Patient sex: M
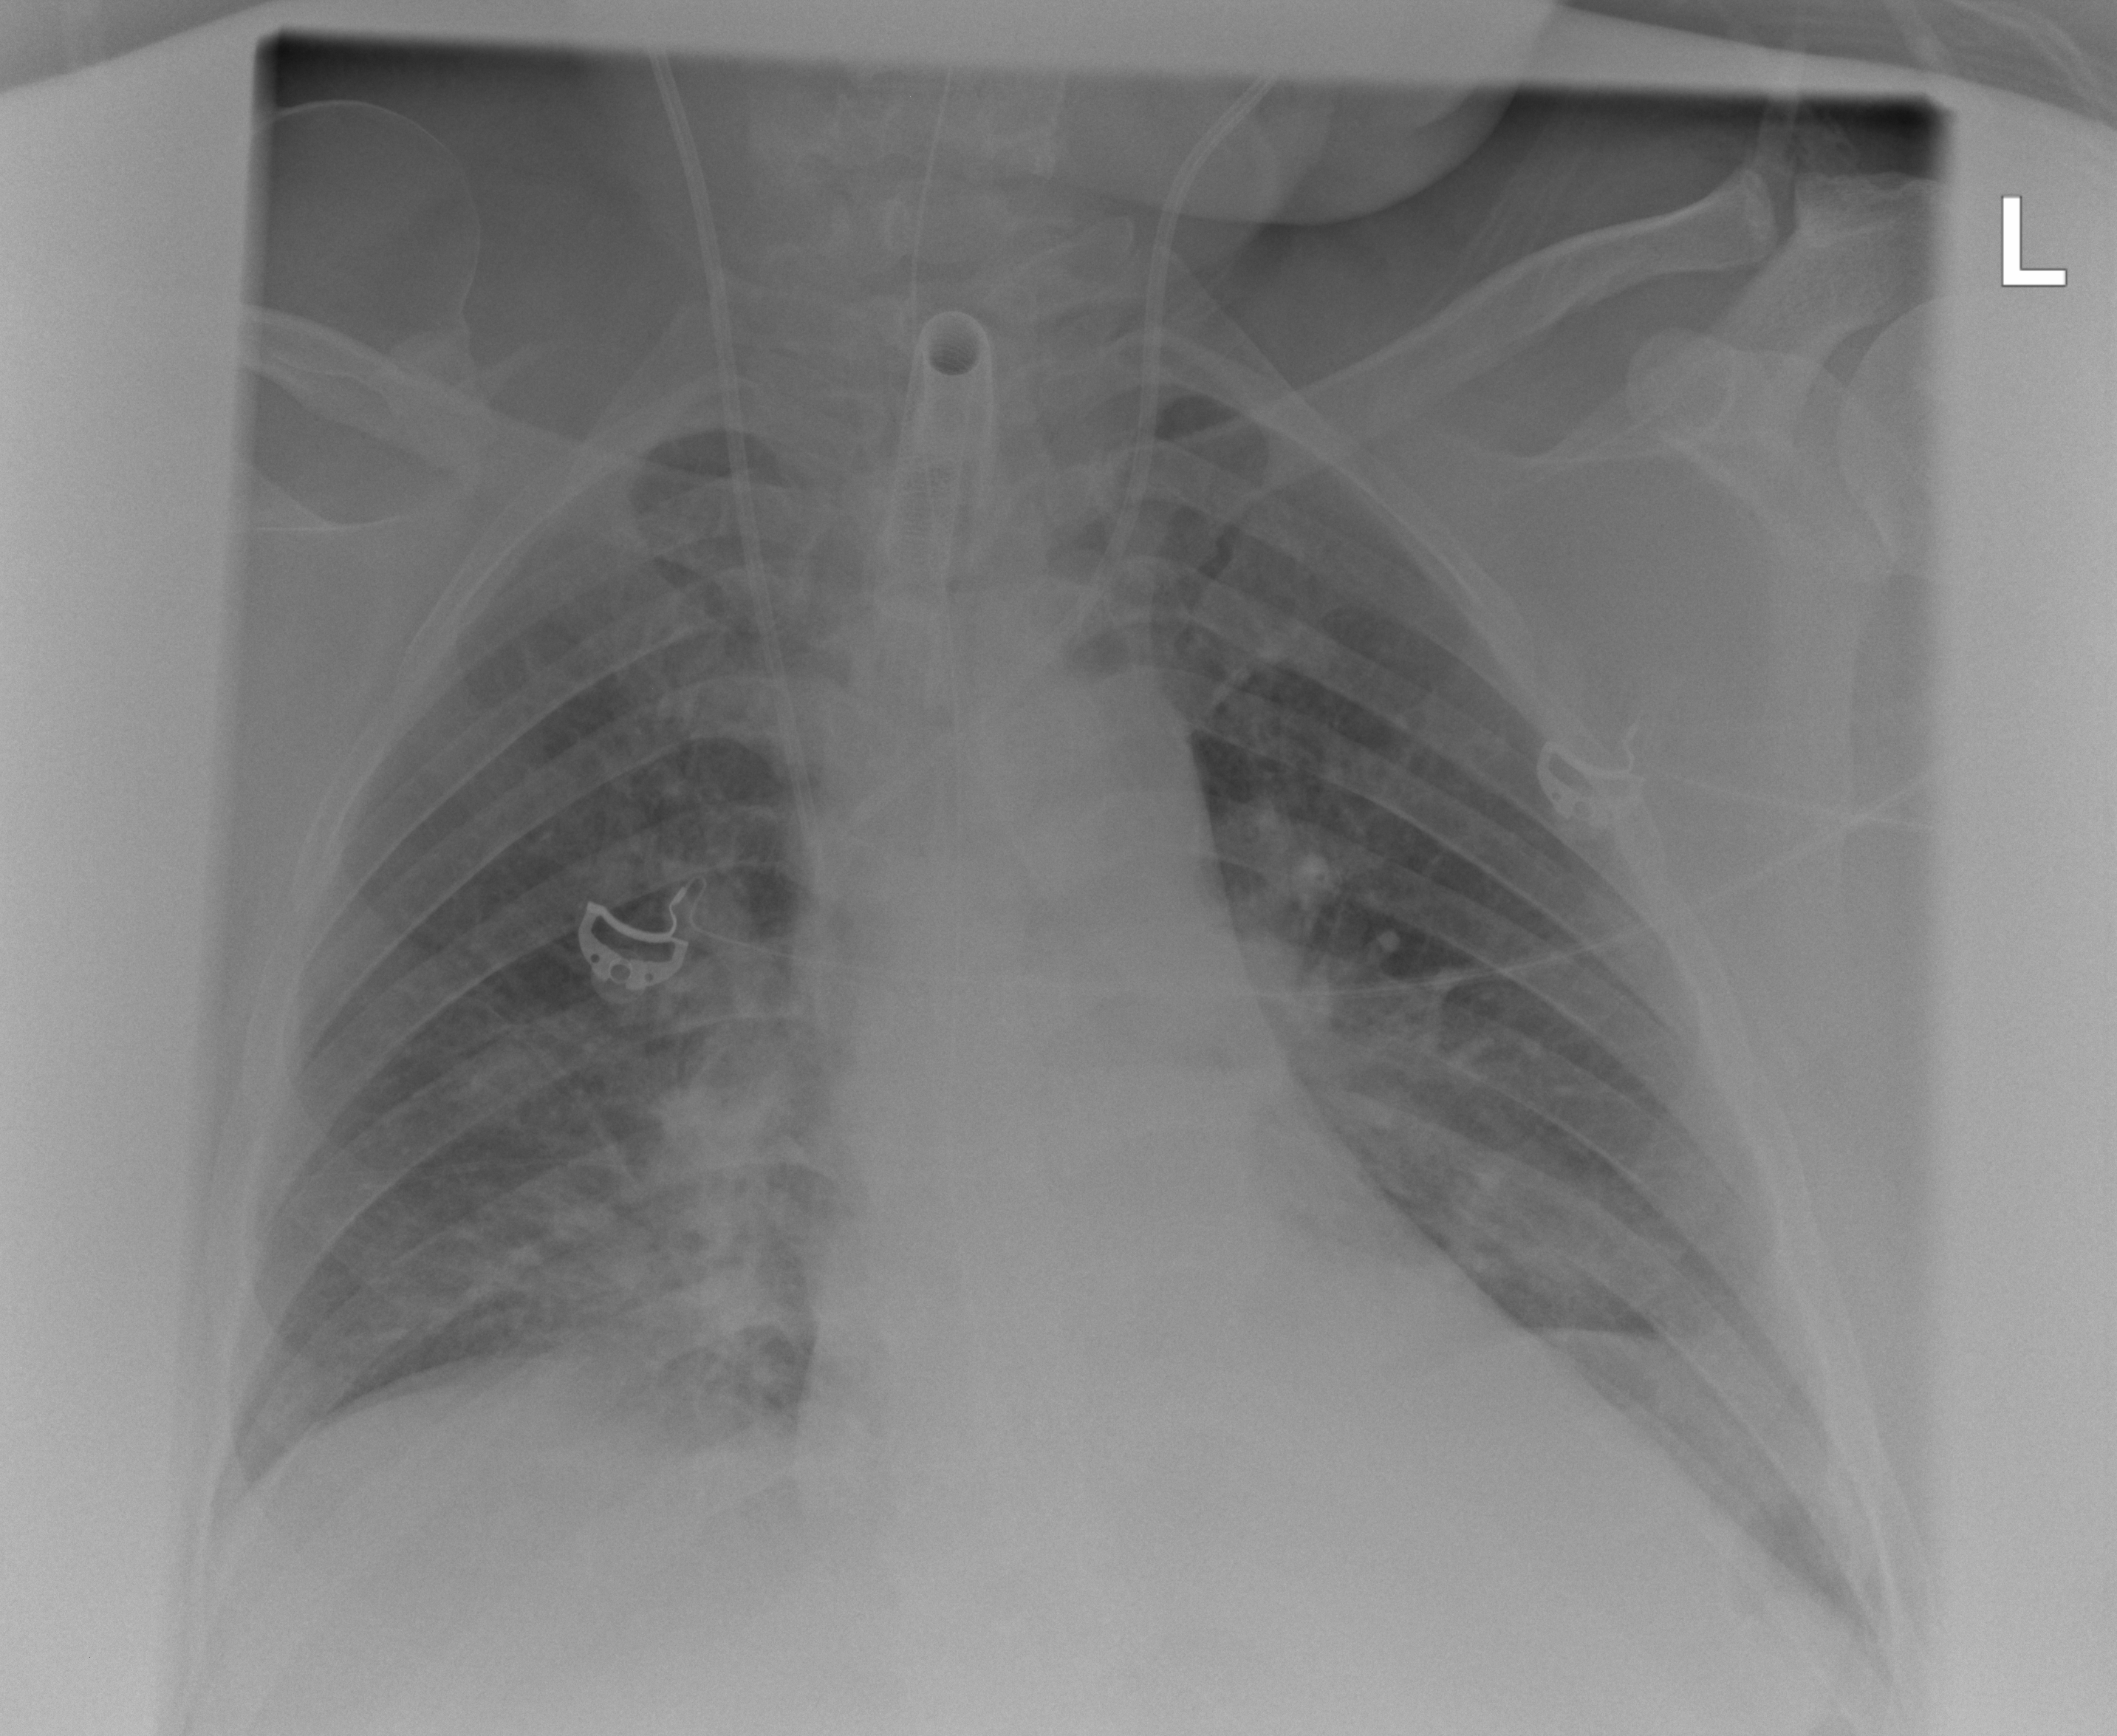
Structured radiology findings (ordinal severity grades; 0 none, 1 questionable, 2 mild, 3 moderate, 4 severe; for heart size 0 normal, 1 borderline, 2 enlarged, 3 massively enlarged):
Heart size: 0
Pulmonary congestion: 0
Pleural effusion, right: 0
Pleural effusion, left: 0
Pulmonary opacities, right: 2
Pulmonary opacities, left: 0
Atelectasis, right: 0
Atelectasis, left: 0